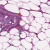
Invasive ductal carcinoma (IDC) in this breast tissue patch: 0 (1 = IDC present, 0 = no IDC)